Question: When Dropdown is opened - I want to change default color of it. I want to change border color and background using css.

<URL>
Here is html code:
'''
<div class="row menu">
<ul class="nav nav-pills pull-right">
<li class="dropdown">
<a href="#" class="dropdown-toggle"
data-toggle="dropdown">
My reports
<span class="caret my-reports-caret"></span>
</a>
<ul class="dropdown-menu">
<li><%= link_to "Performance", performance_reports_path %></li>
<li class="divider"></li>
<li><%= link_to "Account settings", '#' %></li>
</ul>
</li>
</ul>
</div>
'''
My css,that I tried:
'''
.menu .nav-pills .dropdown .open .dropdown-toggle{
background-color: red;
}
'''
Where is problem in my selectors ?
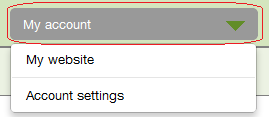
Answer: Here is your problem:
'''
#original.menu .nav-pills .dropdown .open .dropdown-toggle {
border: 1px solid blue;
}
#suggested.menu .nav-pills .dropdown .dropdown-toggle {
border: 1px solid red;
}
'''
<URL>
'.open' doesn't exist in the element chain.
And here is your fiddle with the border (which had both the '.open' and no 'border-style' or 'border-width' to style):
<URL>